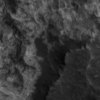
Label: not_dusty